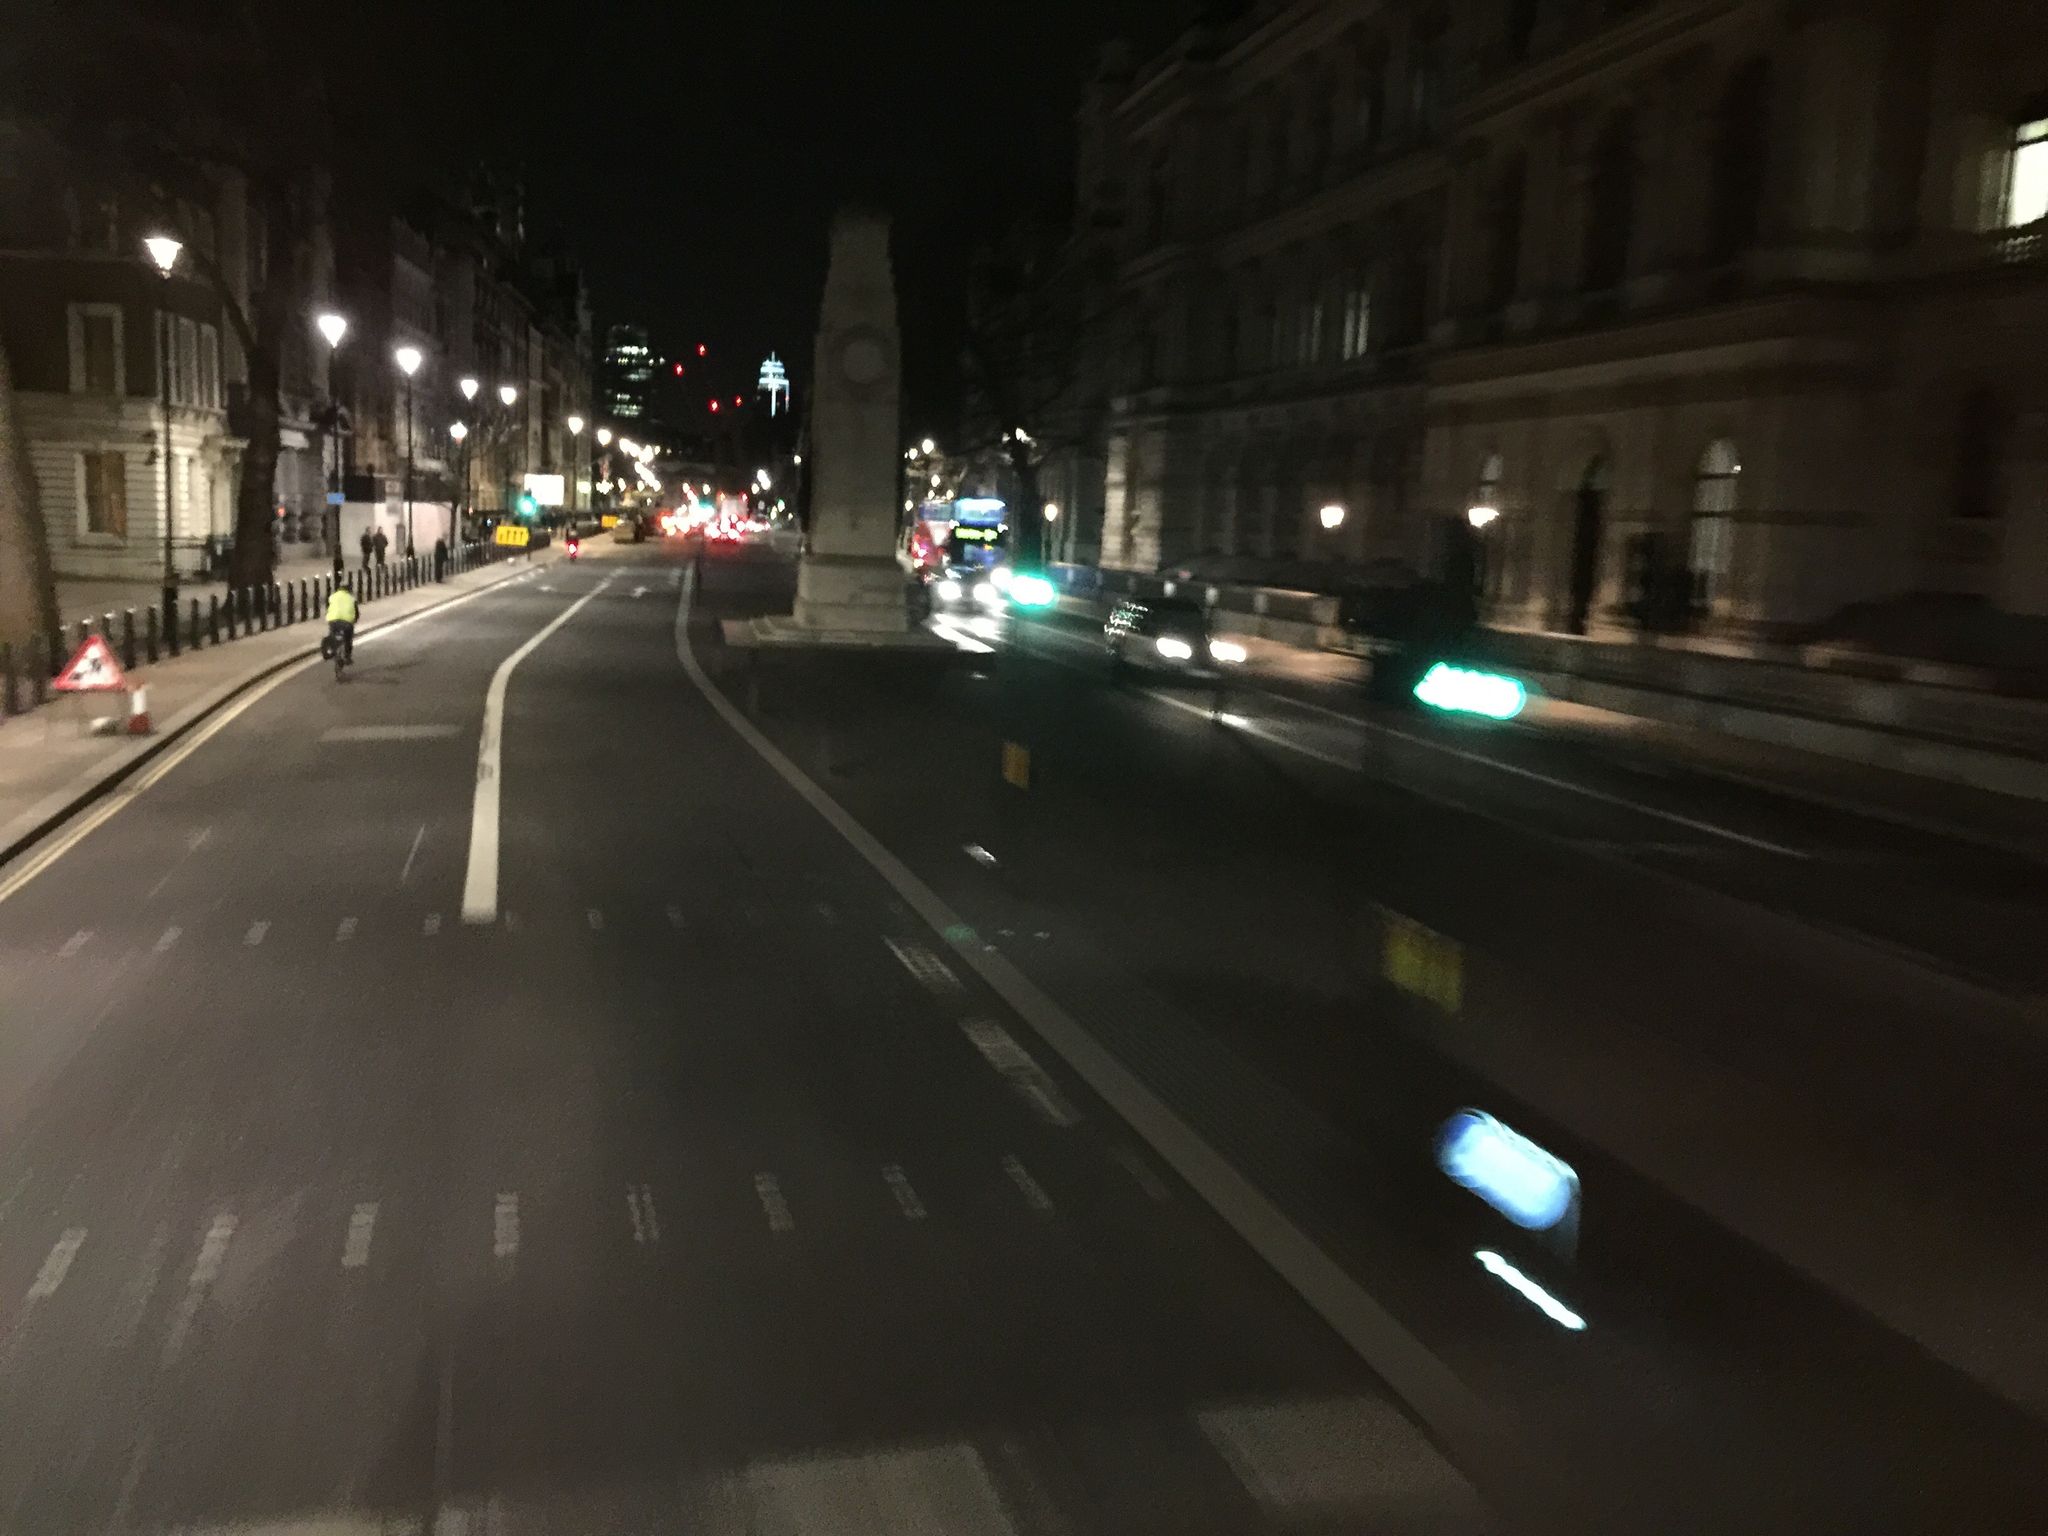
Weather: clear
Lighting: night
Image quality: slightly poor
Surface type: driving surface
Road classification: primary
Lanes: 2
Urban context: urban centre
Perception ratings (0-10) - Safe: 1.6, Lively: 7.64, Beautiful: 8.38, Boring: 0.21, Depressing: 4.07, Wealthy: 9.05